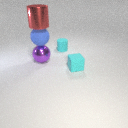
small cyan rubber cube to the right of small cyan rubber cylinder